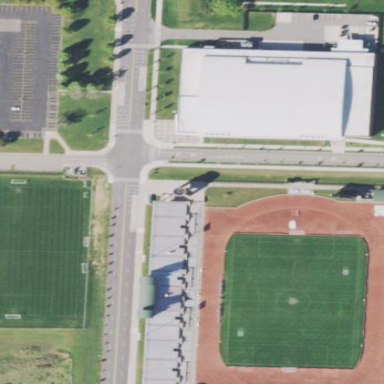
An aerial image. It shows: Sports center with facilities for soccer and athletics.